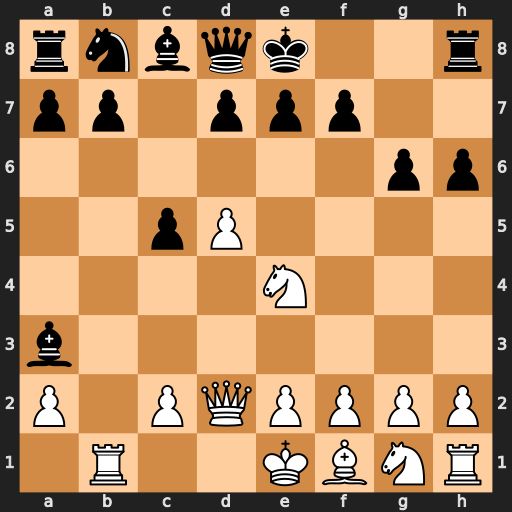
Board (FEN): rnbqk2r/pp1ppp2/6pp/2pP4/4N3/b7/P1PQPPPP/1R2KBNR
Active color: w
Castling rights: Kkq
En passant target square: -
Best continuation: Qc3 O-O Qxa3